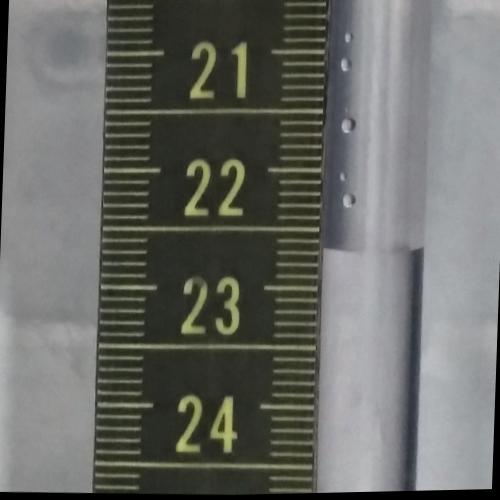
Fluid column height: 22.7 cm